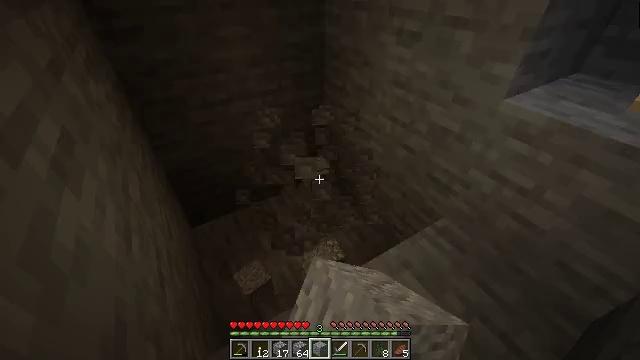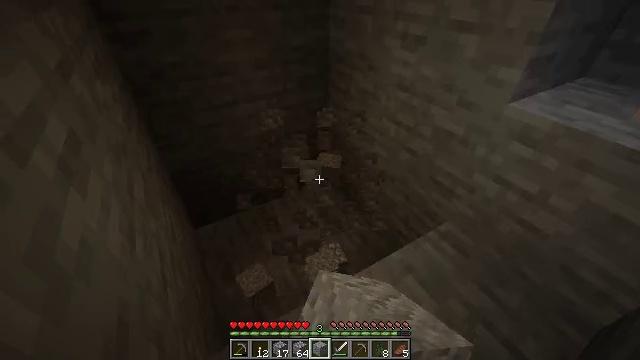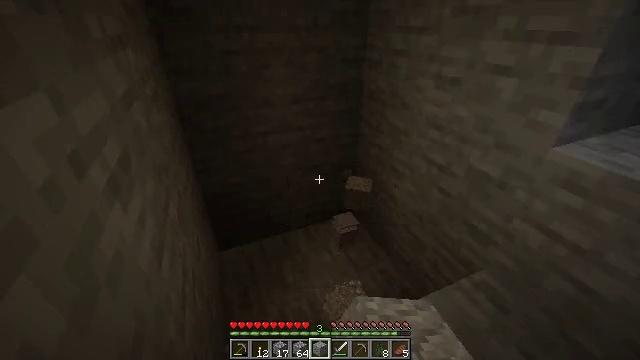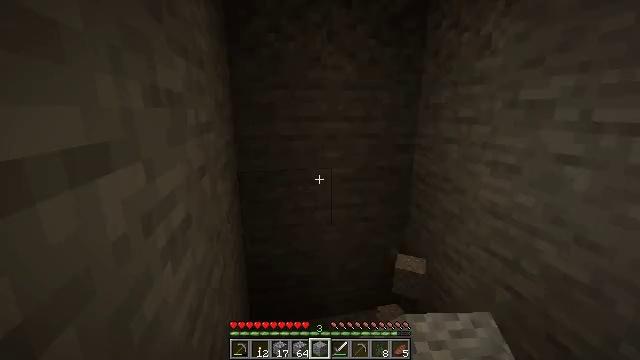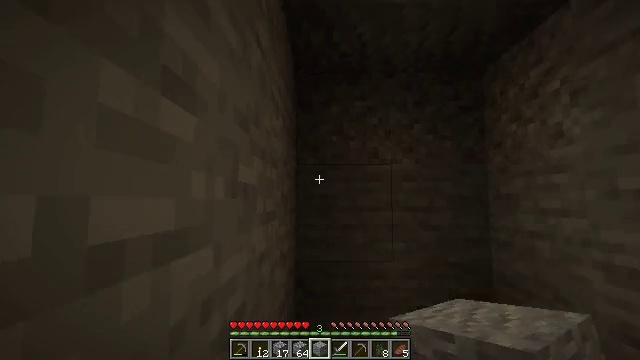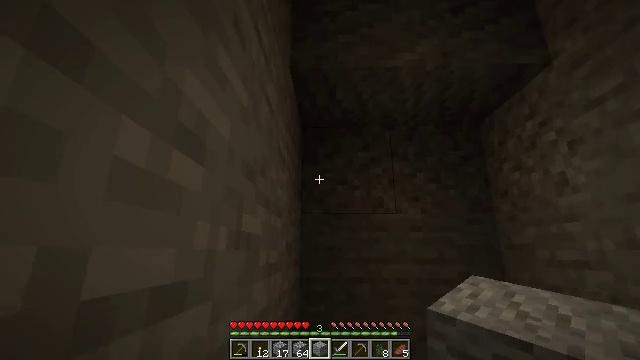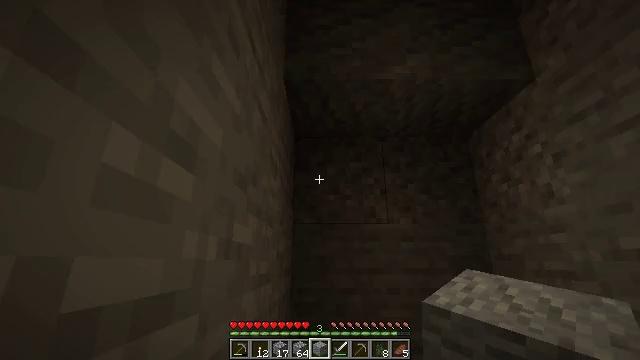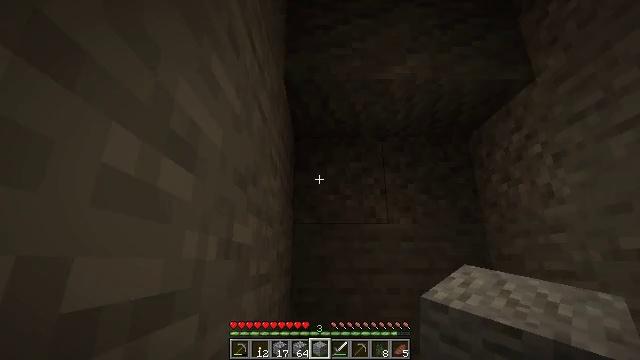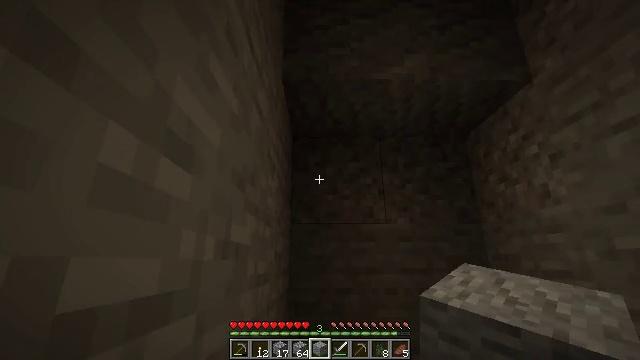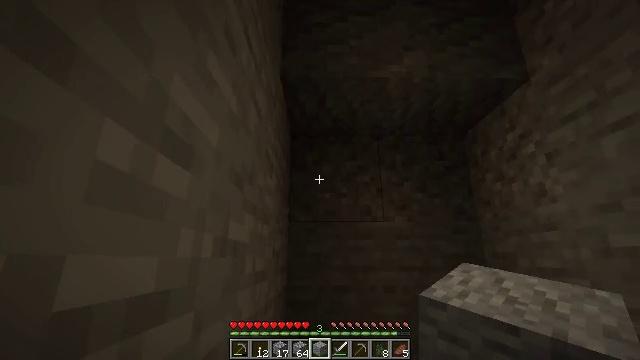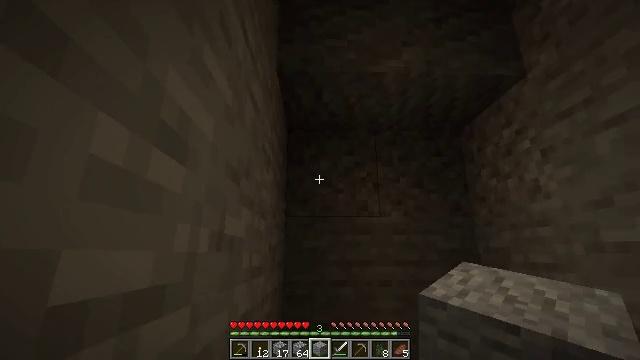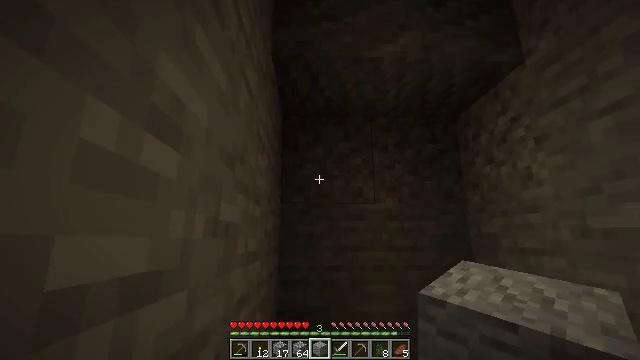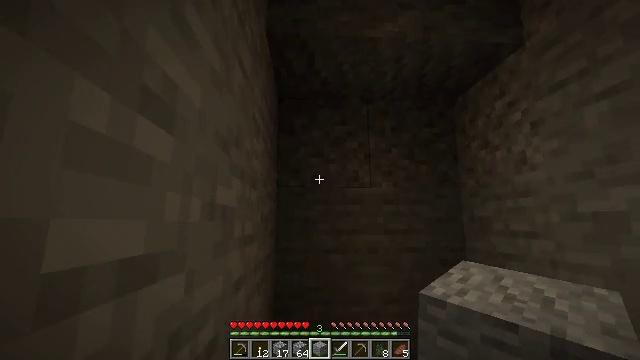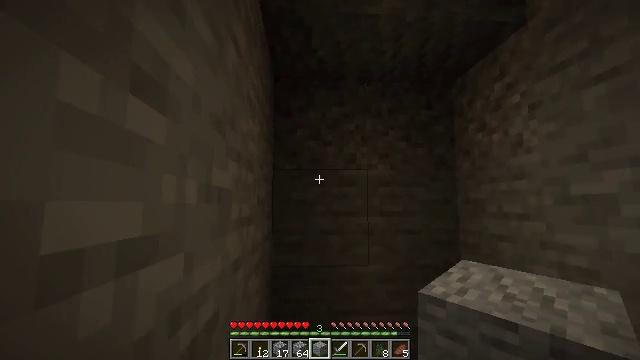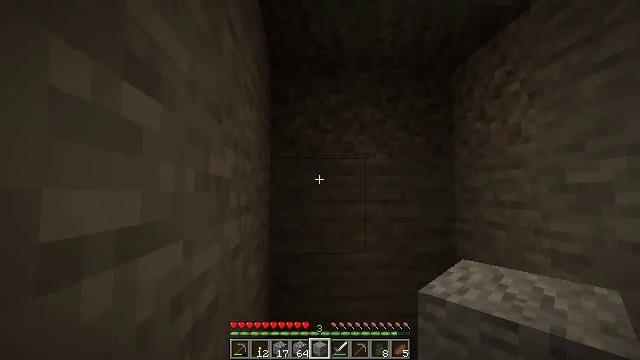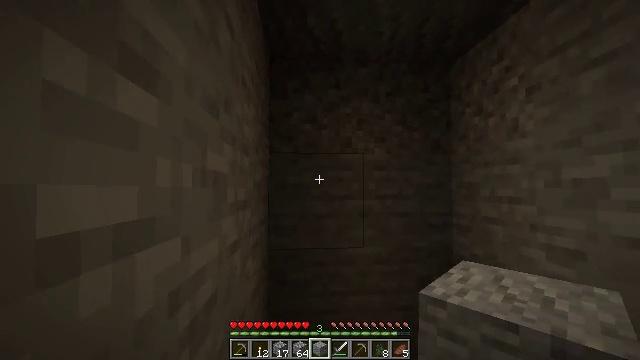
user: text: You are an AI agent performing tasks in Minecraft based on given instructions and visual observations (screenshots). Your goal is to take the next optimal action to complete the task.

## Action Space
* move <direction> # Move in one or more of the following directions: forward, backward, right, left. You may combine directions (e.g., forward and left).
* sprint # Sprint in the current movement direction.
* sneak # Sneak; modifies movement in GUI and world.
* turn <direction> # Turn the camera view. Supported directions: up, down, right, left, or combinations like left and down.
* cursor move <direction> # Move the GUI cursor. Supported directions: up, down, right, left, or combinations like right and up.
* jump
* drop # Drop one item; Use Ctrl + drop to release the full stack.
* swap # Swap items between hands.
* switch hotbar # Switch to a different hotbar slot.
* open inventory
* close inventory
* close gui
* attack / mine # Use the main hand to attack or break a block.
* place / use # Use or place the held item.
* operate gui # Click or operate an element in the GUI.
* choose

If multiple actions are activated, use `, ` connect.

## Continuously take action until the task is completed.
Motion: motion action
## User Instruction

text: Collect gravel for your inventory.
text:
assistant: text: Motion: attack / mine
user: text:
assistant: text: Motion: turn left and up
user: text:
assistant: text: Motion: turn left and up
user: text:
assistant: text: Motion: turn left and up
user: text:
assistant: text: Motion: turn left and up
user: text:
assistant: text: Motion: turn right and up
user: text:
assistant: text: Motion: no_op
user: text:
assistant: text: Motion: no_op
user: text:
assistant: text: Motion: no_op
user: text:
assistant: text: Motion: turn down
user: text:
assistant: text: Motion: turn right and down
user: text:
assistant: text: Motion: turn down
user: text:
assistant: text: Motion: turn down
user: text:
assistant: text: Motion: turn down
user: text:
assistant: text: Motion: turn down
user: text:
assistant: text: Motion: turn down
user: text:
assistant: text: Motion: switch to hotbar 1
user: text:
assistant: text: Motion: turn down, switch to hotbar 1
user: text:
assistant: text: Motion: turn down, switch to hotbar 1
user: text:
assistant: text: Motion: turn down, switch to hotbar 1
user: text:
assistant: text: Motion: no_op
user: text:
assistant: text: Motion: no_op
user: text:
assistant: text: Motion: no_op
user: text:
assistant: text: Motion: no_op
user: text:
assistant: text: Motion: no_op
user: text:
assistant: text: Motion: no_op
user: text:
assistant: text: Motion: no_op
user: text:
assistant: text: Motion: no_op
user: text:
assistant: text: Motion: no_op
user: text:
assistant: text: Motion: no_op